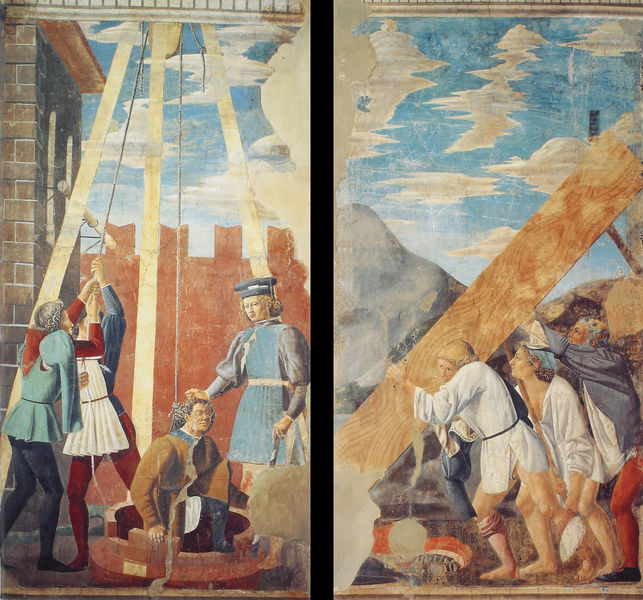
Titel: Ausmalung der Chorkapelle von S. Francesco in Arezzo
Künstler: Bicci di Lorenzo
Standort: Arezzo, S. Francesco, Chorkapelle (EU - I - Toskana)
Schlagwörter: blau, gemälde, gott, himmel, mann, weiß, wolken, menschen, stadt, holz, hut, licht, männer, gebäude, haus, rot, wolke, haube, malerei, wand, henker, hinrichtung, kleidung, mensch, stein, tragen, bild, strick, renaissance, brunnen, italien, last, fels, mauer, arbeiter, wandmalerei, balken, ring, gerüst, hängen, burg, kreuz, strahlen, flaschenzug, seil, mauerwerk, brett, uniform, jesus, kreuzigung, hilfe, mittelalter, unfall, knieen, fresko, bau, sklaven, aufzug, rettung, bauen, aufbau, baustelle, architekt, bauhütte, bauarbeiter, triptichon, aufrichten, piero, stade, erhängen, notfall, perugino, blaue gewänder, bild himmel, hinrichtug